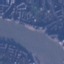
Land use / land cover: River